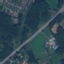
Label: Highway